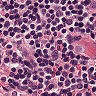
Metastatic tissue present: no